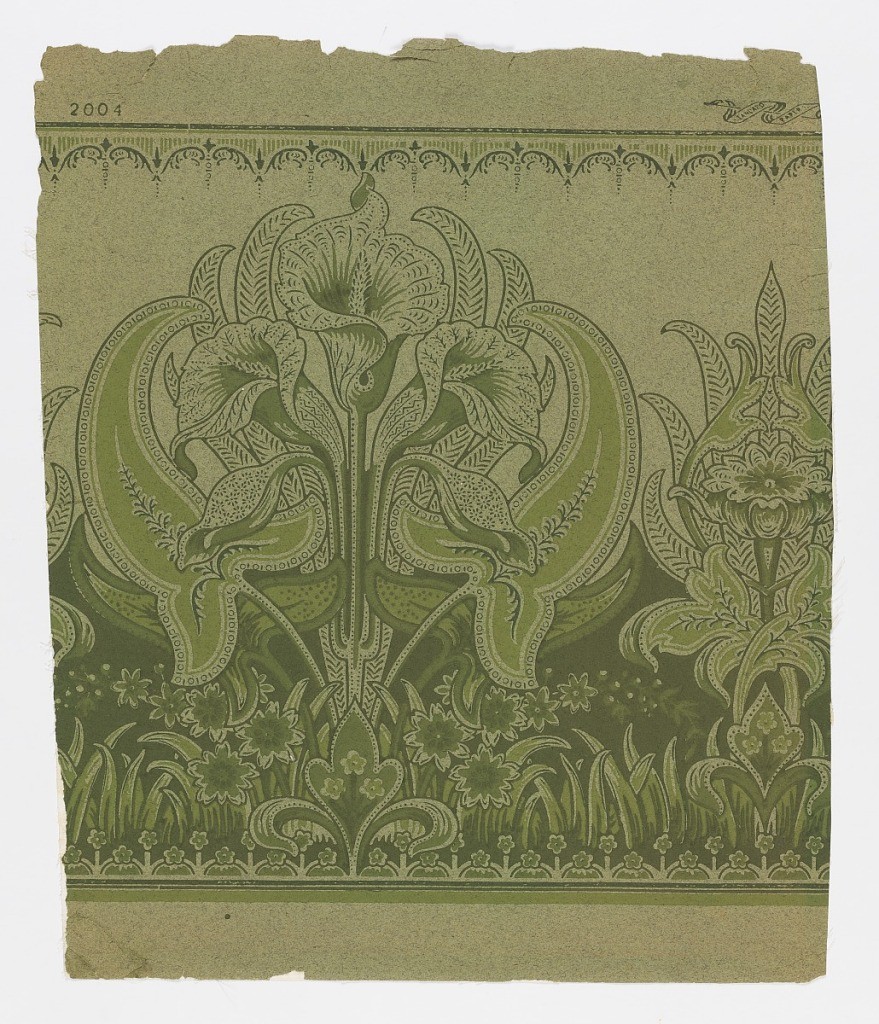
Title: Frieze
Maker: Standard Wall-Paper Company, Standard Wall-Paper Company, Pittsburgh, Pennsylvania
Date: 1885–1900
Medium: Machine printed on ingrain paper
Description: A formal design of three stylized calla lilies enclosed in their leaves forming a medallion. Between is a smaller motif of one upright flower with leaves. At bottom is a continuous border of smaller flowers with upright leaves. At top is a narrow scroll design with circles and dashes. On margin is printed: "Standard paper - 2004".